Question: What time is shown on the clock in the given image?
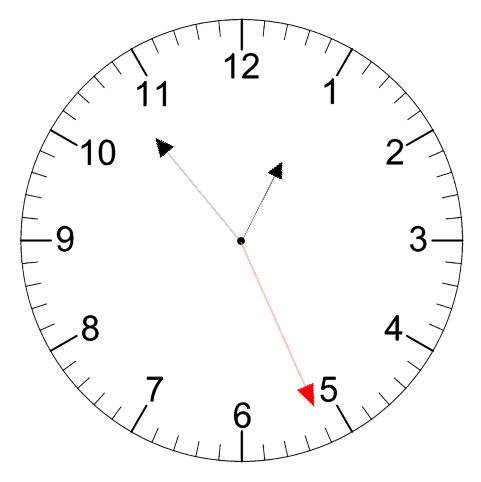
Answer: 12:53:26